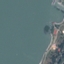
Land use / land cover: SeaLake